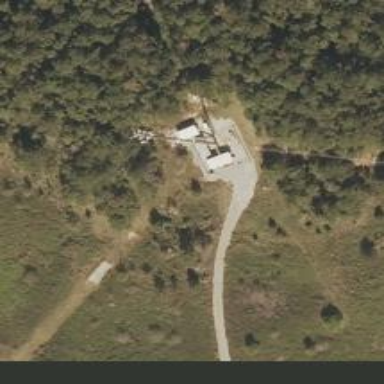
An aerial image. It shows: Man-made mast used for communication purposes.